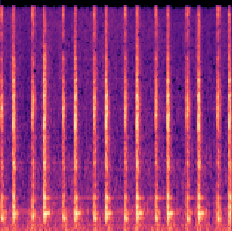
Sound class: Clock tick